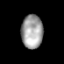
Tissue: prostate
Cell type: Epithelial cells
Senescence score: 0.3541
Nuclear area (px): 705
Mean DAPI intensity: 162.508